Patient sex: M
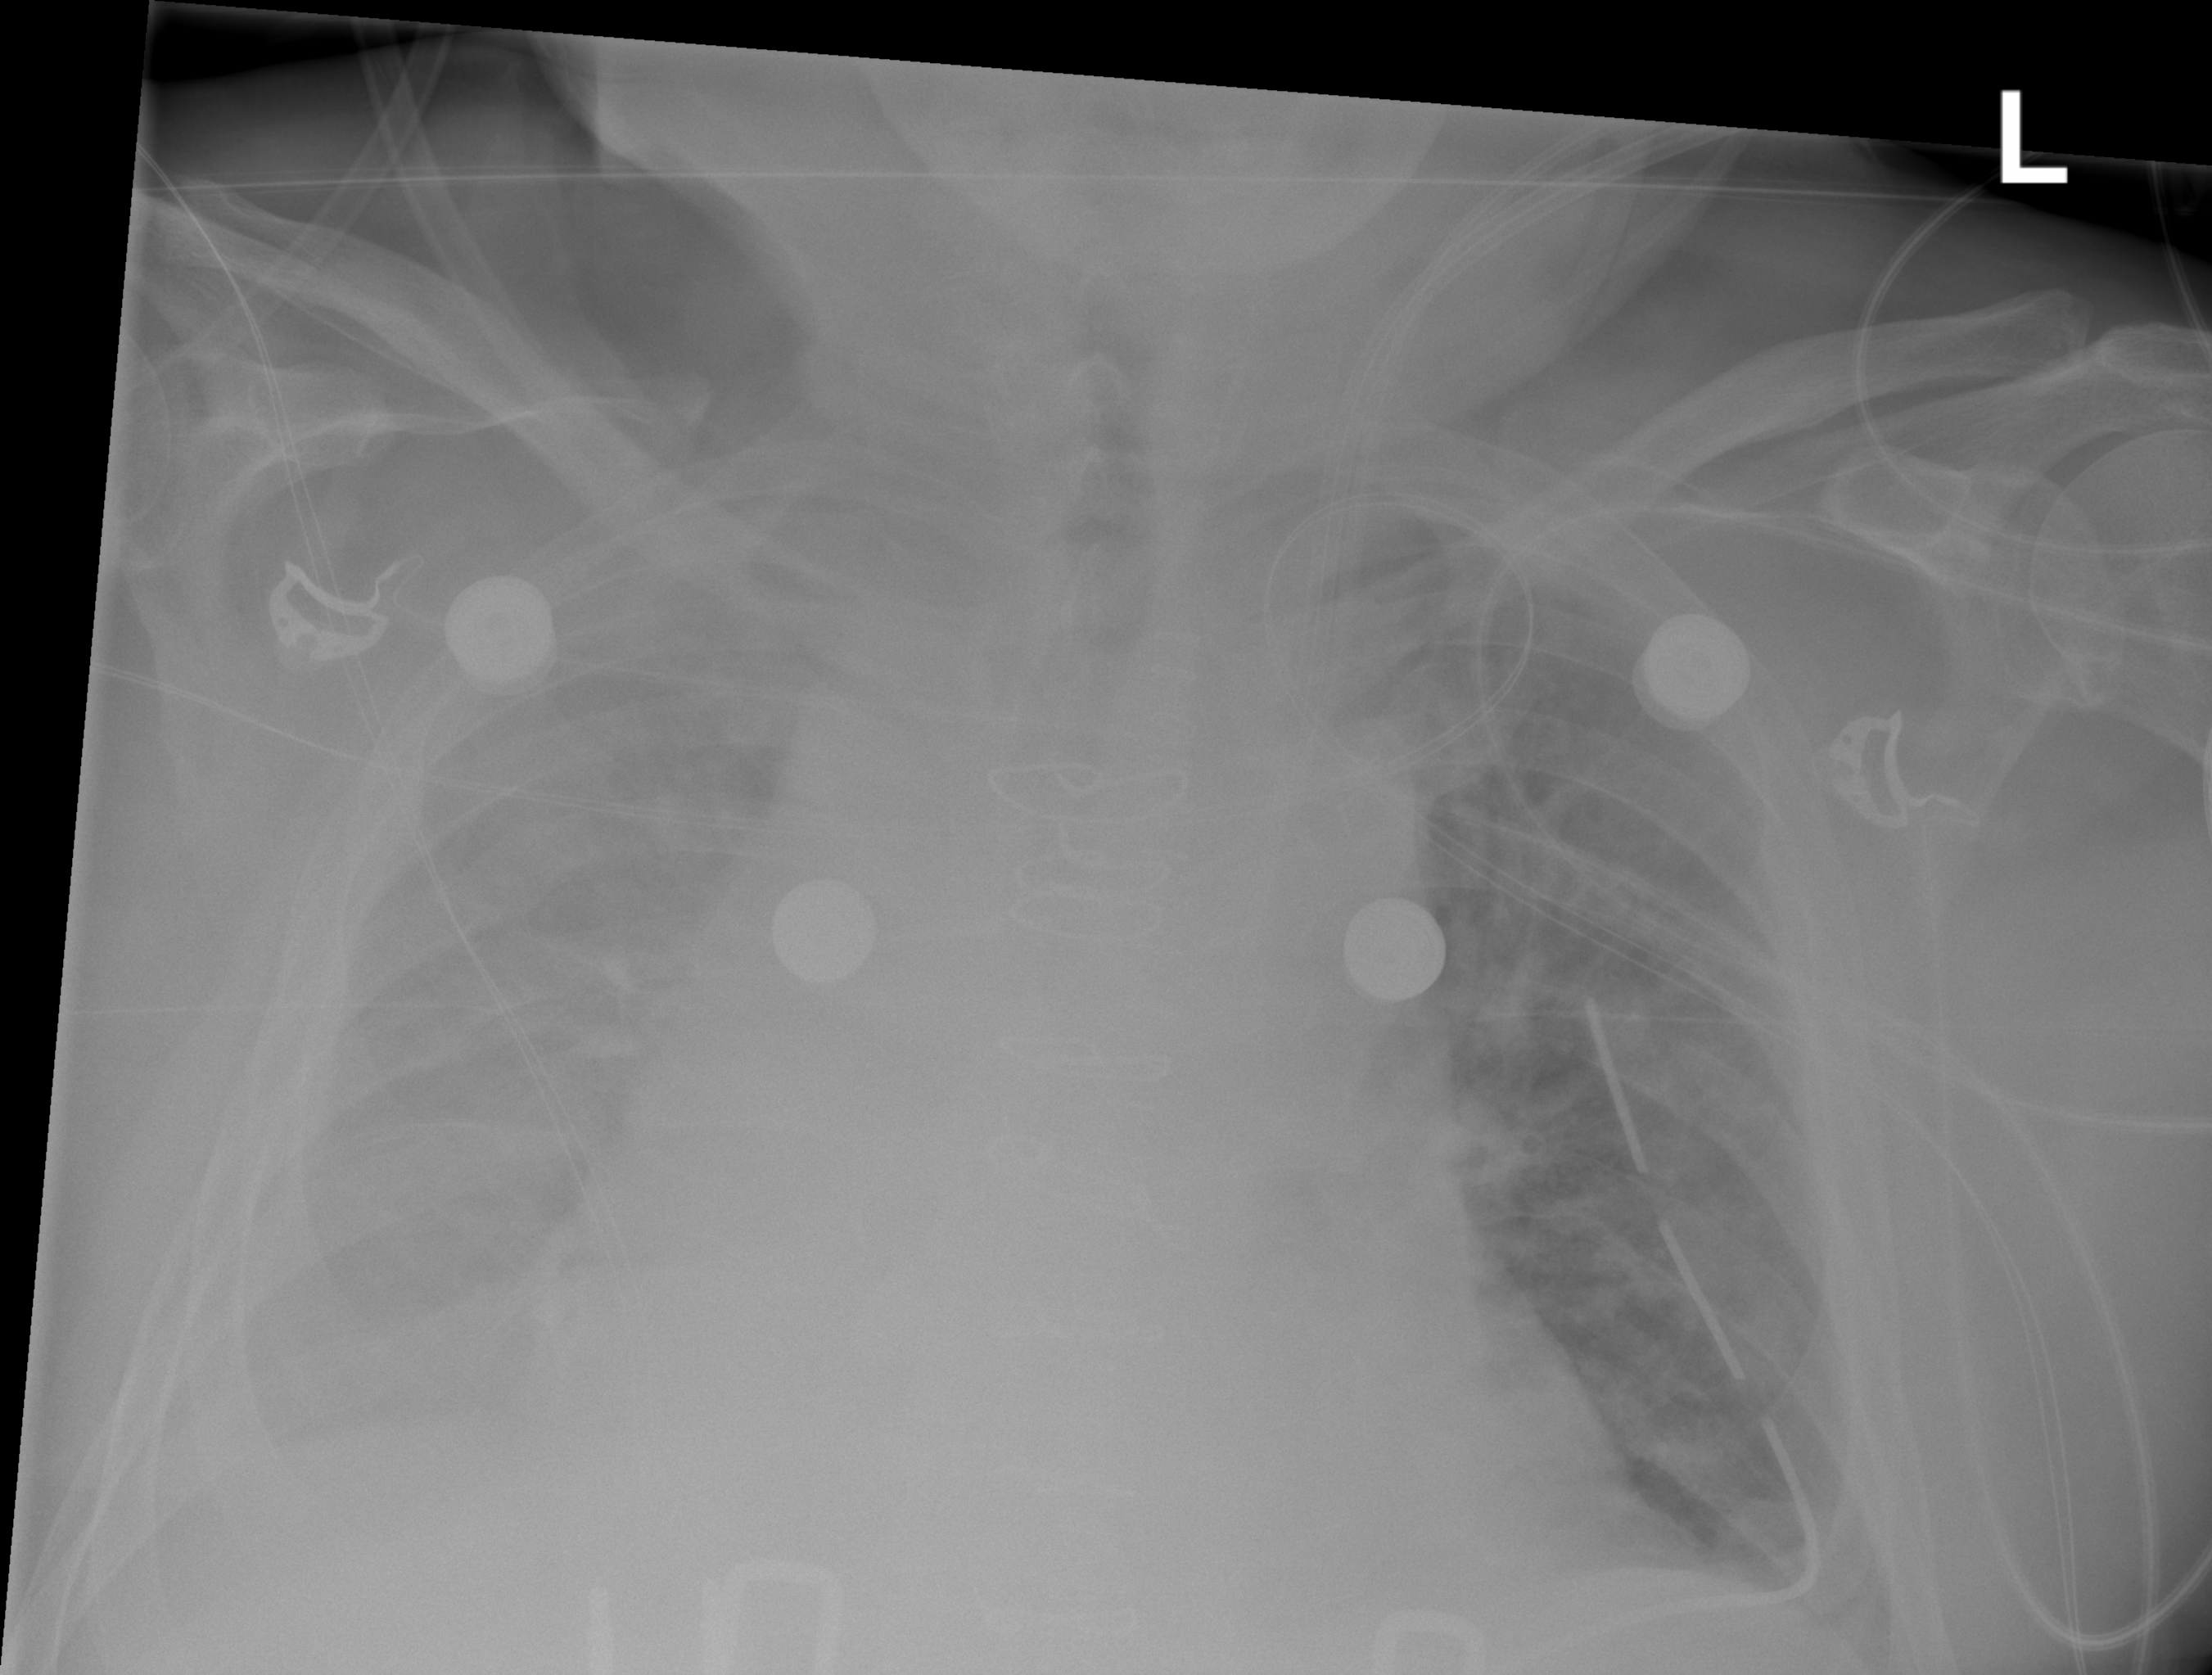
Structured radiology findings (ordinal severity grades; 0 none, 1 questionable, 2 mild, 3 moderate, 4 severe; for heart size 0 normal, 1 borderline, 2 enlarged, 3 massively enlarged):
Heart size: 2
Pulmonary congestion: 3
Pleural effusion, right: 3
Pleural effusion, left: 0
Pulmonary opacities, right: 1
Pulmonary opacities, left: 2
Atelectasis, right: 3
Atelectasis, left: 2